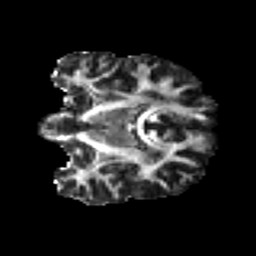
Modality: FA
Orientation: coronal
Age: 31
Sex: male
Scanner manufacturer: ge
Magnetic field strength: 3 T
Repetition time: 7.8 s
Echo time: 0.0607 s